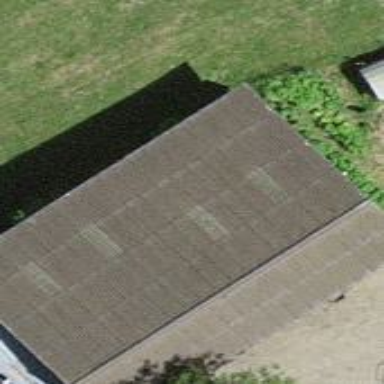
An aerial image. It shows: Shed.